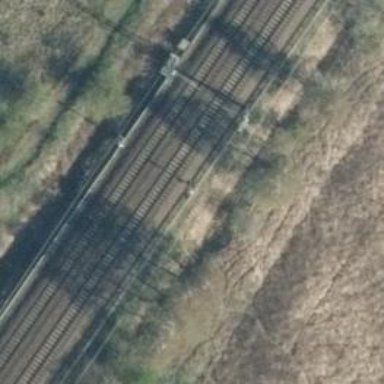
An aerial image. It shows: Railway signal.